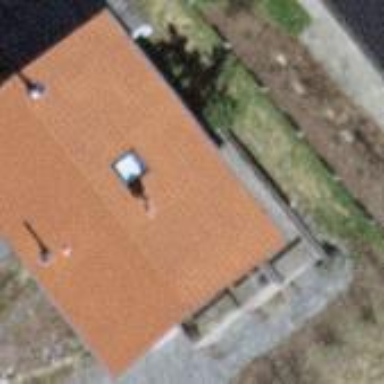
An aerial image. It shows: Simple and straightforward house.